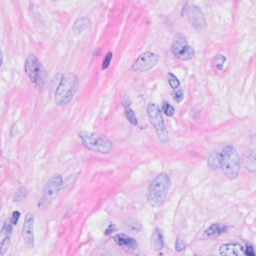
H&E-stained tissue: Breast